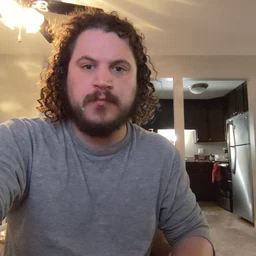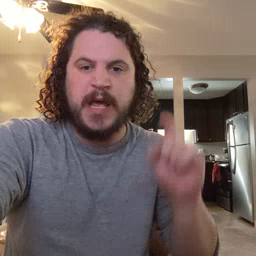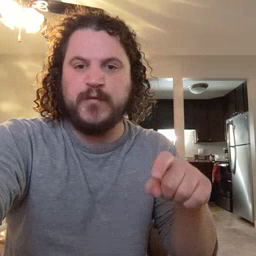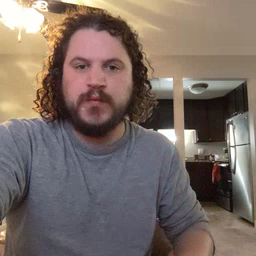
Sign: haveto